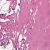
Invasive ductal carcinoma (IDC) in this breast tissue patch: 0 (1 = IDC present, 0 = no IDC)